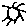
Label: sun